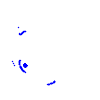
Particle: pion